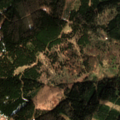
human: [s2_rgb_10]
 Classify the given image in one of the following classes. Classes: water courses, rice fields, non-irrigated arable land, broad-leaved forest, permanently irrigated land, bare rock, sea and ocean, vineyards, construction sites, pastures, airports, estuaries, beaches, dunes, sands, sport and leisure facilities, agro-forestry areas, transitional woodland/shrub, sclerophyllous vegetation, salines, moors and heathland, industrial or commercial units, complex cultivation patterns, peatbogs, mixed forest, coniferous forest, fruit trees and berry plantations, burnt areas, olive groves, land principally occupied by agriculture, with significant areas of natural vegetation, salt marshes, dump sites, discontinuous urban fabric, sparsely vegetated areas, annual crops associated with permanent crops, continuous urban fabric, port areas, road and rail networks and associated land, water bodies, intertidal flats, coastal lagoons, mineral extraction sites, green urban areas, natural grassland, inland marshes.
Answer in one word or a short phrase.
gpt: coniferous forest, mixed forest, natural grassland